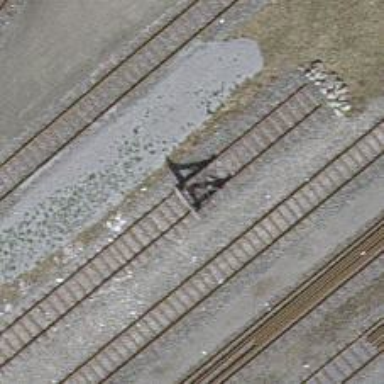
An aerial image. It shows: Railway buffer stop.